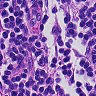
Metastatic tissue present: no